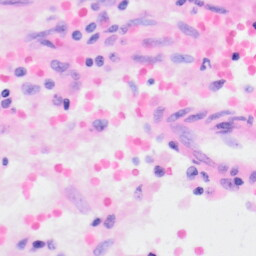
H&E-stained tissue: Kidney